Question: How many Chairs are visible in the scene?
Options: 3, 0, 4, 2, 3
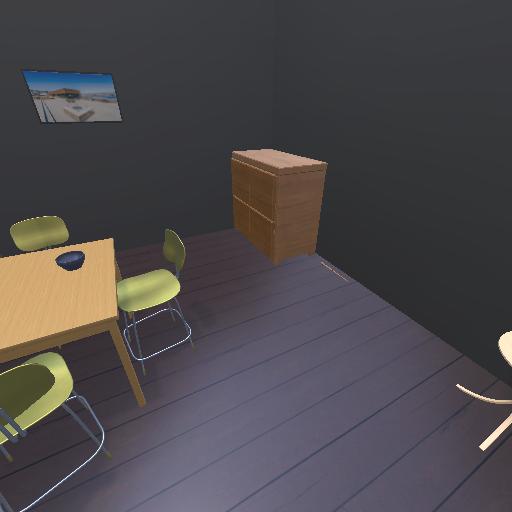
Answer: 3